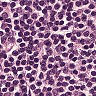
Metastatic tissue present: no